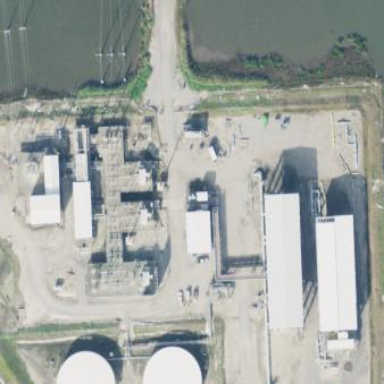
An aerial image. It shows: Industrial power substation.